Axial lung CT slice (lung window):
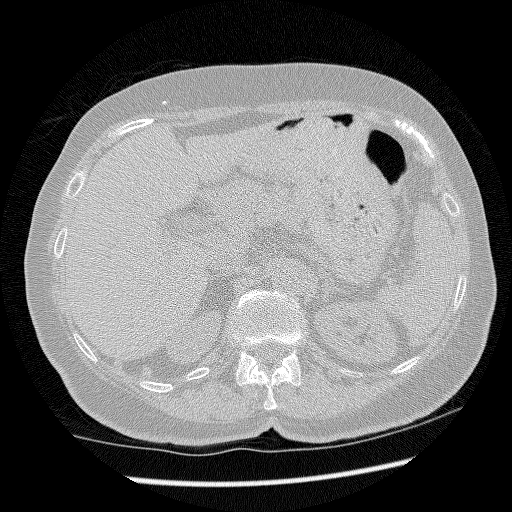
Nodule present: no